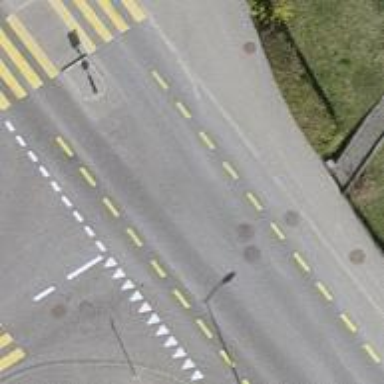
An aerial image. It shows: Secondary road with asphalt surface. There are sidewalks on both sides and exclusive cycle lane.